Field crop: maize
Growth stage: 2
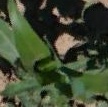
Species: maize